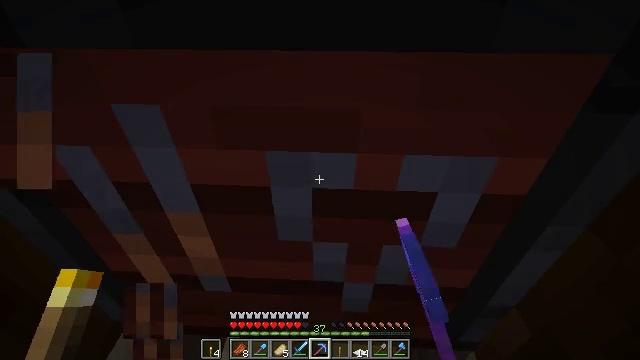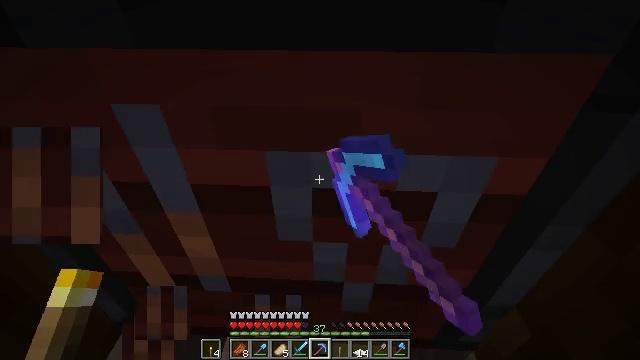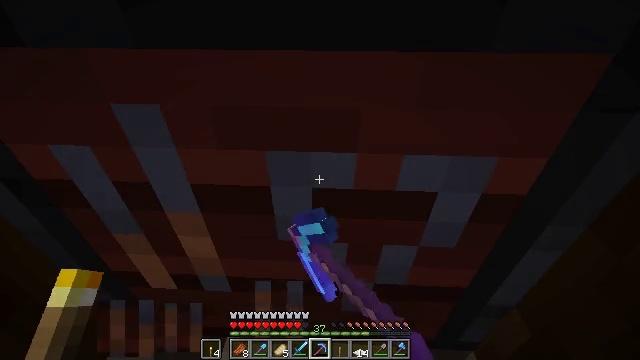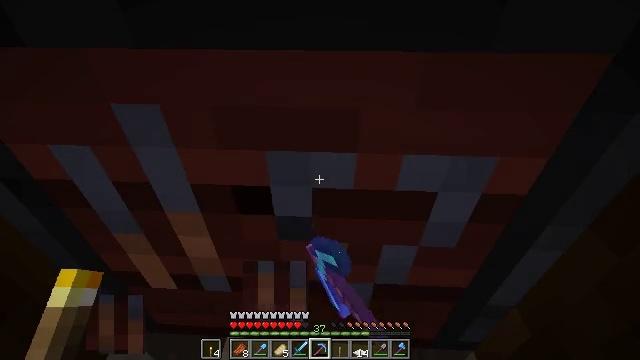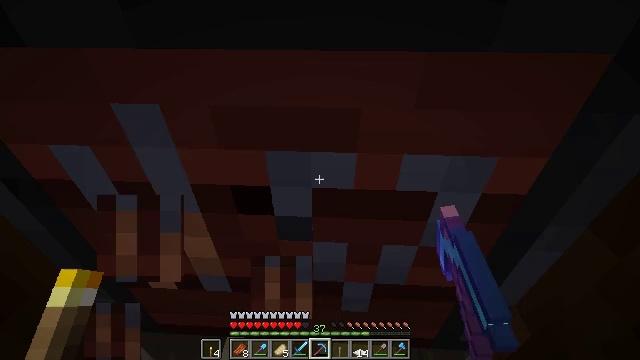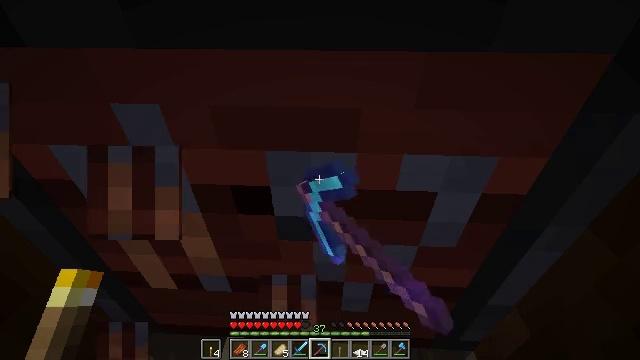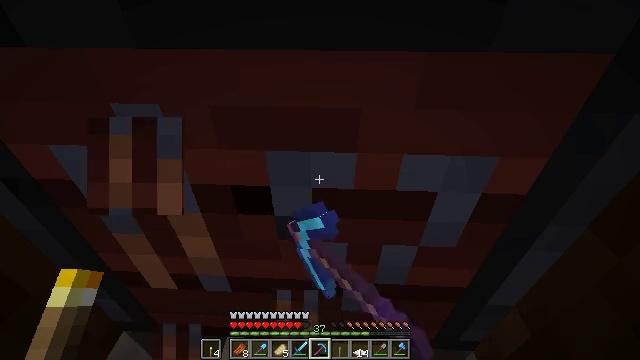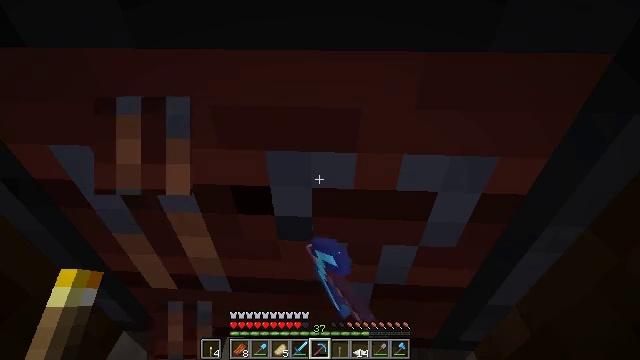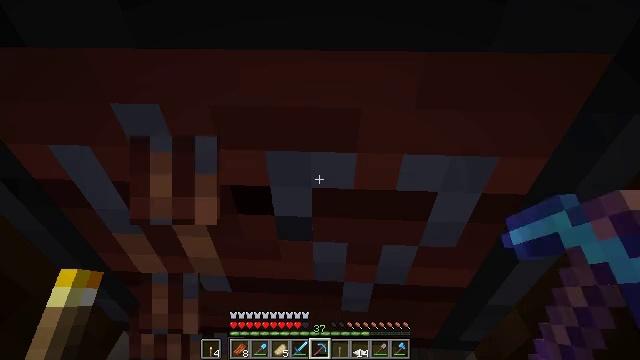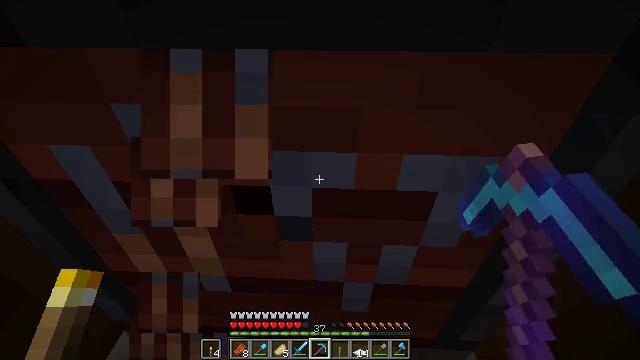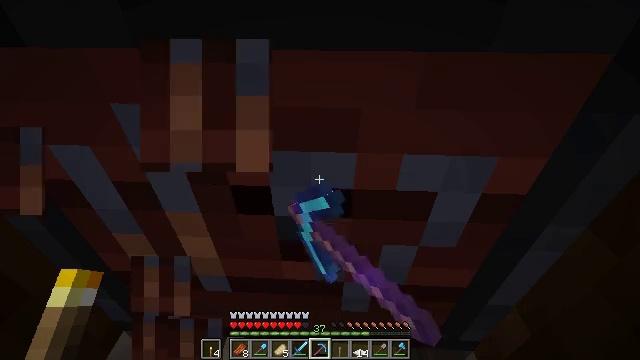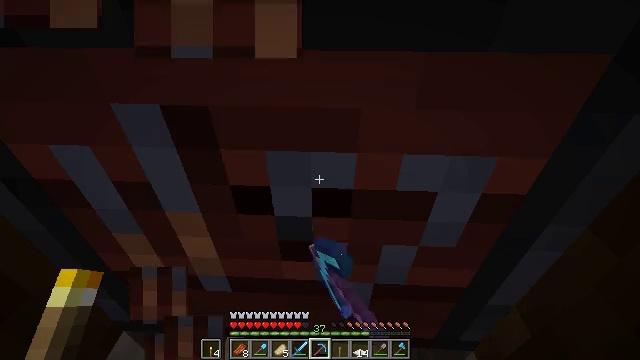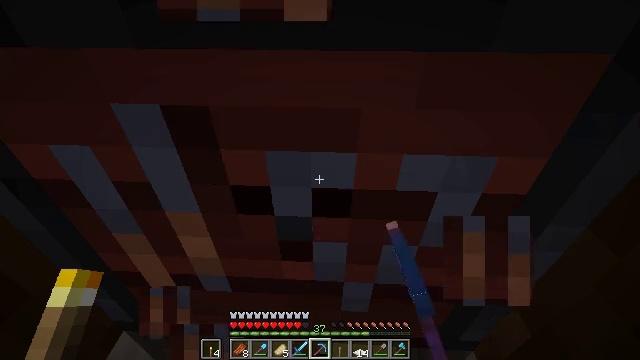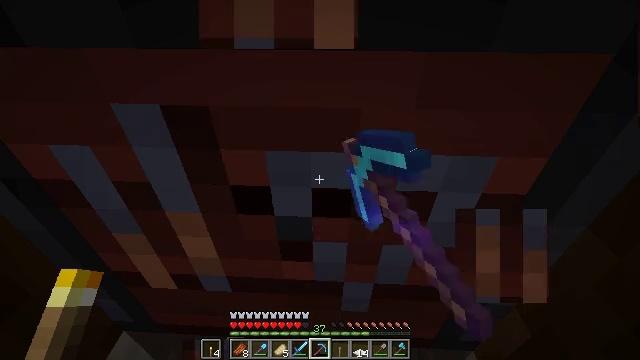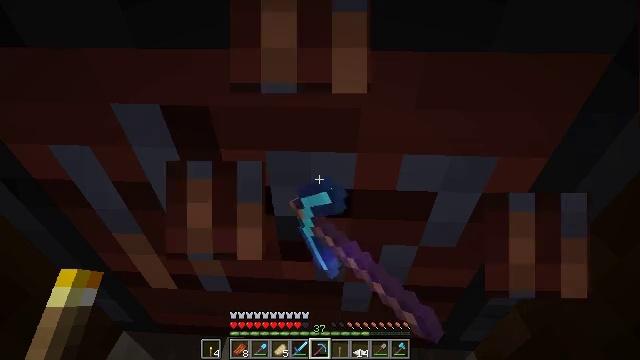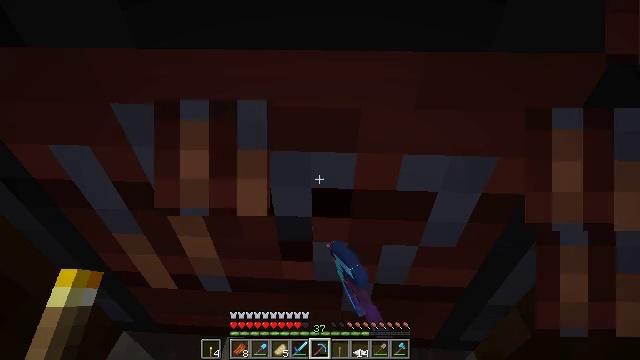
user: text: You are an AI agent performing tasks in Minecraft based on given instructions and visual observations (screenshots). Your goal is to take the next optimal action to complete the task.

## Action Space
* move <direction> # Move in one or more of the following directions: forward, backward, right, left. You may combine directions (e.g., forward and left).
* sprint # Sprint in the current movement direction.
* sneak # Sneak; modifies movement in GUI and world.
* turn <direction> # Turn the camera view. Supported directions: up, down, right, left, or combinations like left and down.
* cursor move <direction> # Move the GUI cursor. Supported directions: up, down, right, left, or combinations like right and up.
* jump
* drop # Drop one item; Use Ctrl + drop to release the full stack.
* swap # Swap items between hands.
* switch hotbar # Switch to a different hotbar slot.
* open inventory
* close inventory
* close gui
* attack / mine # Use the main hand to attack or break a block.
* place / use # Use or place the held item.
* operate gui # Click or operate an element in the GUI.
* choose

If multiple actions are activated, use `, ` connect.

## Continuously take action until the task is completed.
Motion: motion action
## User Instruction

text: Retrieve the smithing table you placed.
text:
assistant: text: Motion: attack / mine
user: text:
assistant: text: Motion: attack / mine
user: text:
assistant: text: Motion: attack / mine
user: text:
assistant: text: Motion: attack / mine
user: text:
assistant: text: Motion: attack / mine
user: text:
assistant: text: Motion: attack / mine
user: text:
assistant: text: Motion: attack / mine
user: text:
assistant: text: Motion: attack / mine
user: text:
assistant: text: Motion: attack / mine
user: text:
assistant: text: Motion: attack / mine
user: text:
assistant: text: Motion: attack / mine
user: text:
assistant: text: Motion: attack / mine
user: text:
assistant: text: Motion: attack / mine
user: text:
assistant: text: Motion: attack / mine
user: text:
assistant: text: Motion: attack / mine
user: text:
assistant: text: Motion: attack / mine
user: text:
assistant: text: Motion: attack / mine
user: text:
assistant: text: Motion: attack / mine
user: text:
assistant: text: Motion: no_op
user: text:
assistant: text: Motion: no_op
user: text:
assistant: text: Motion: no_op
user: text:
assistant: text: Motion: no_op
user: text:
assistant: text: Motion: no_op
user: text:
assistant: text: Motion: no_op
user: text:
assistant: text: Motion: no_op
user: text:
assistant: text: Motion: no_op
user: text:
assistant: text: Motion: no_op
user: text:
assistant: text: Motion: no_op
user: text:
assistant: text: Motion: no_op
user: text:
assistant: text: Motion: no_op